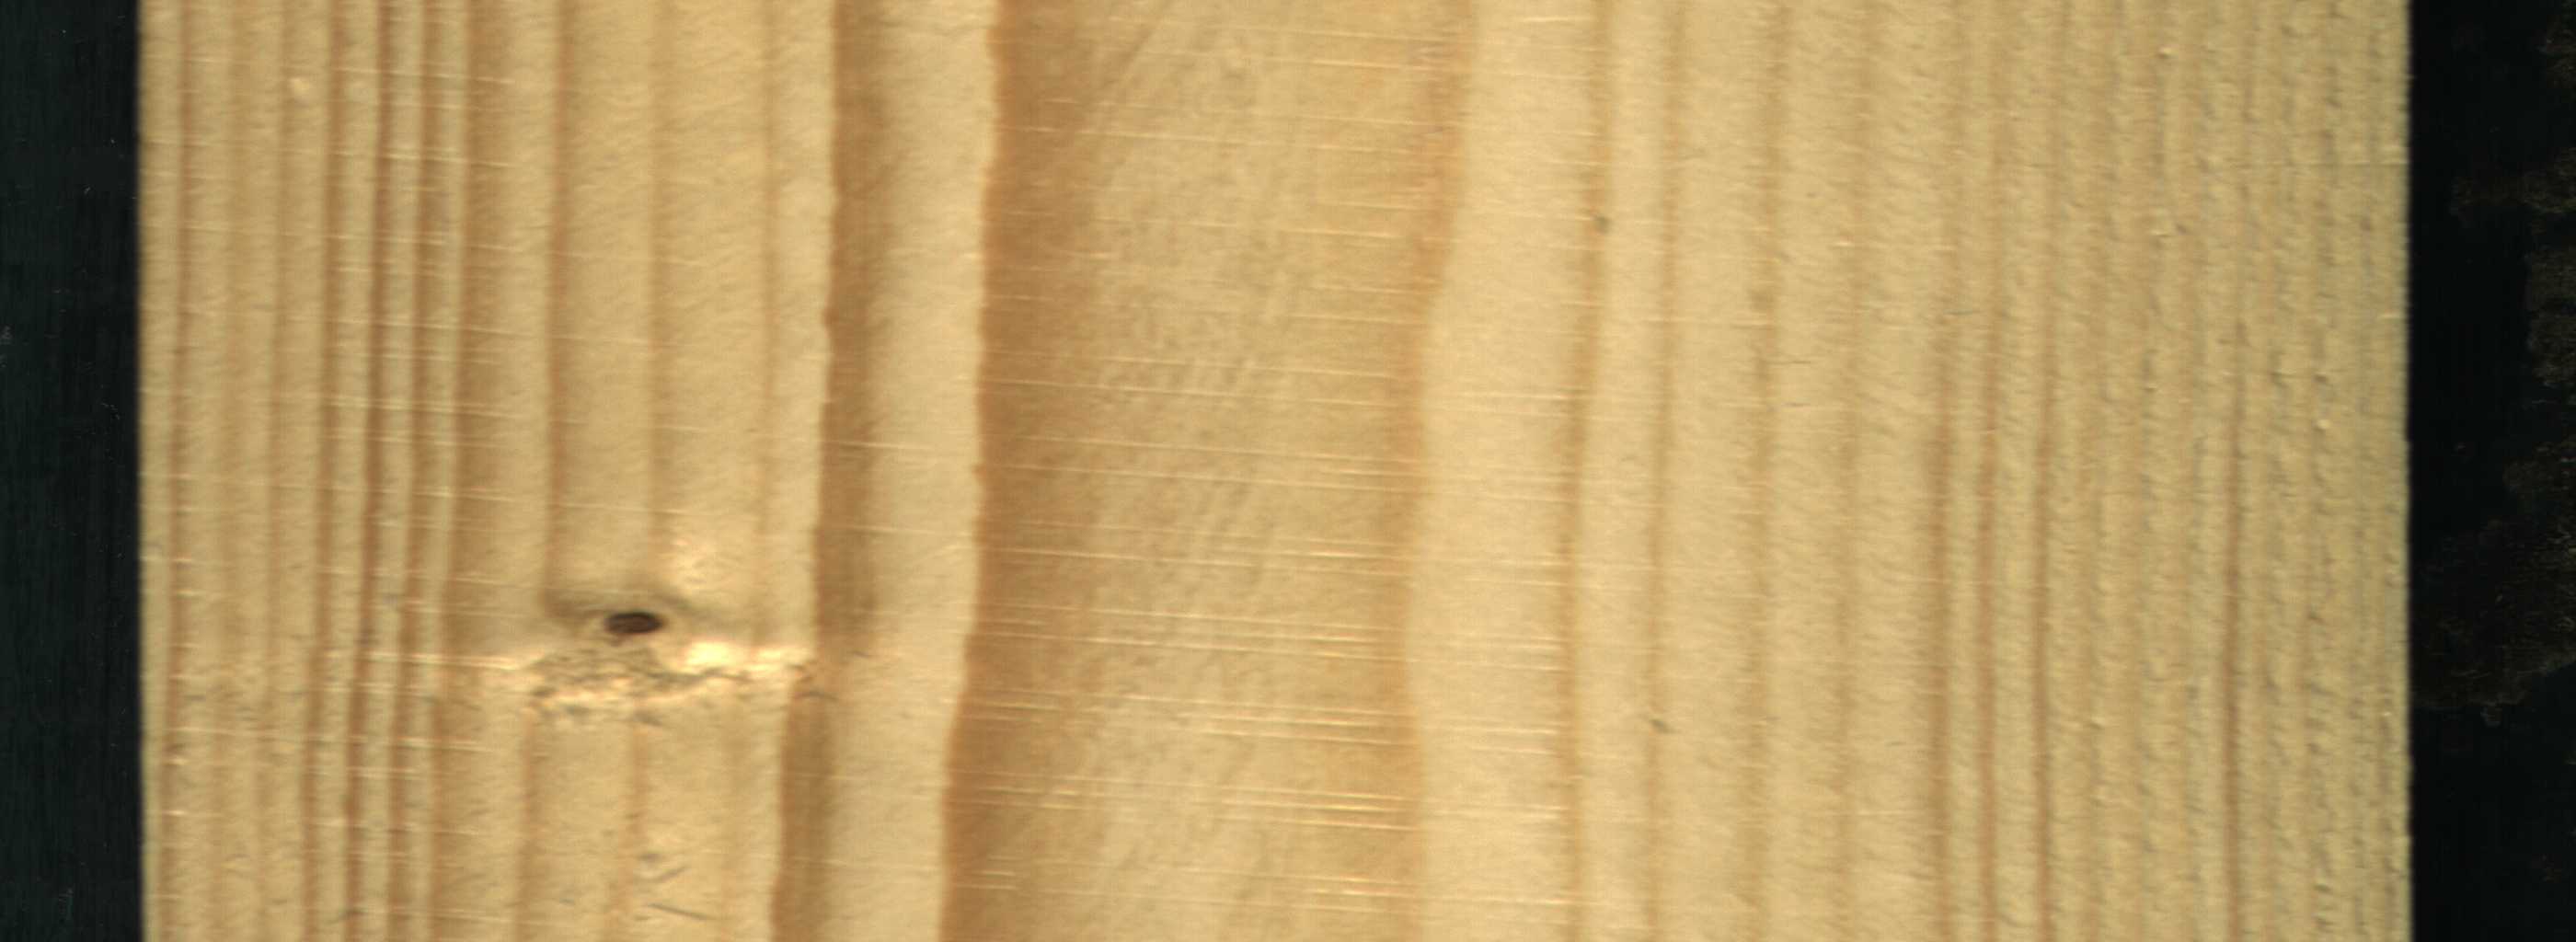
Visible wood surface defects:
Live_Knot